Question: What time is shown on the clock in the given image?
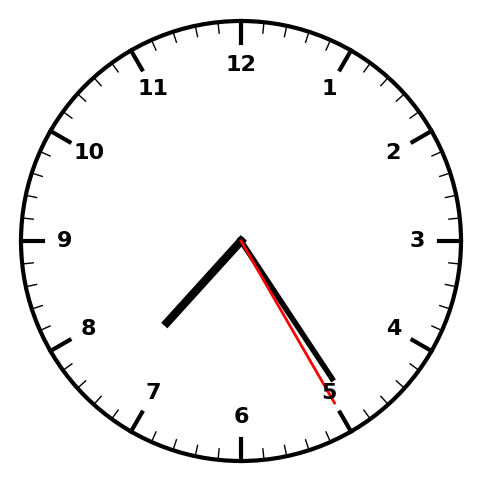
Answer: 07:24:25